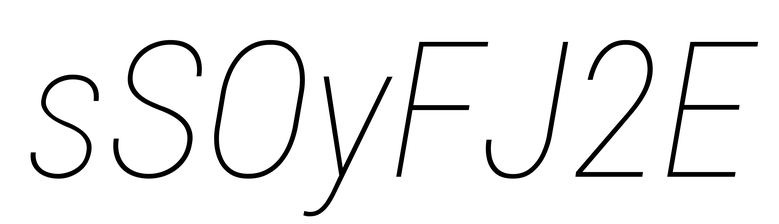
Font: Roboto-Italic_Condensed_Thin_Italic